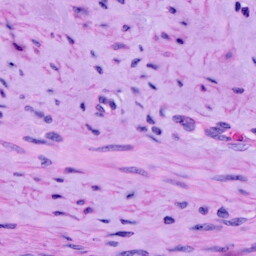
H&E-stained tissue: Cervix